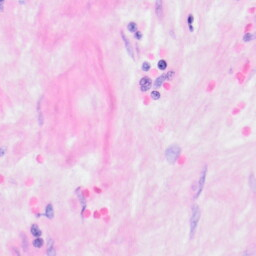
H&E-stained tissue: Kidney